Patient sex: M
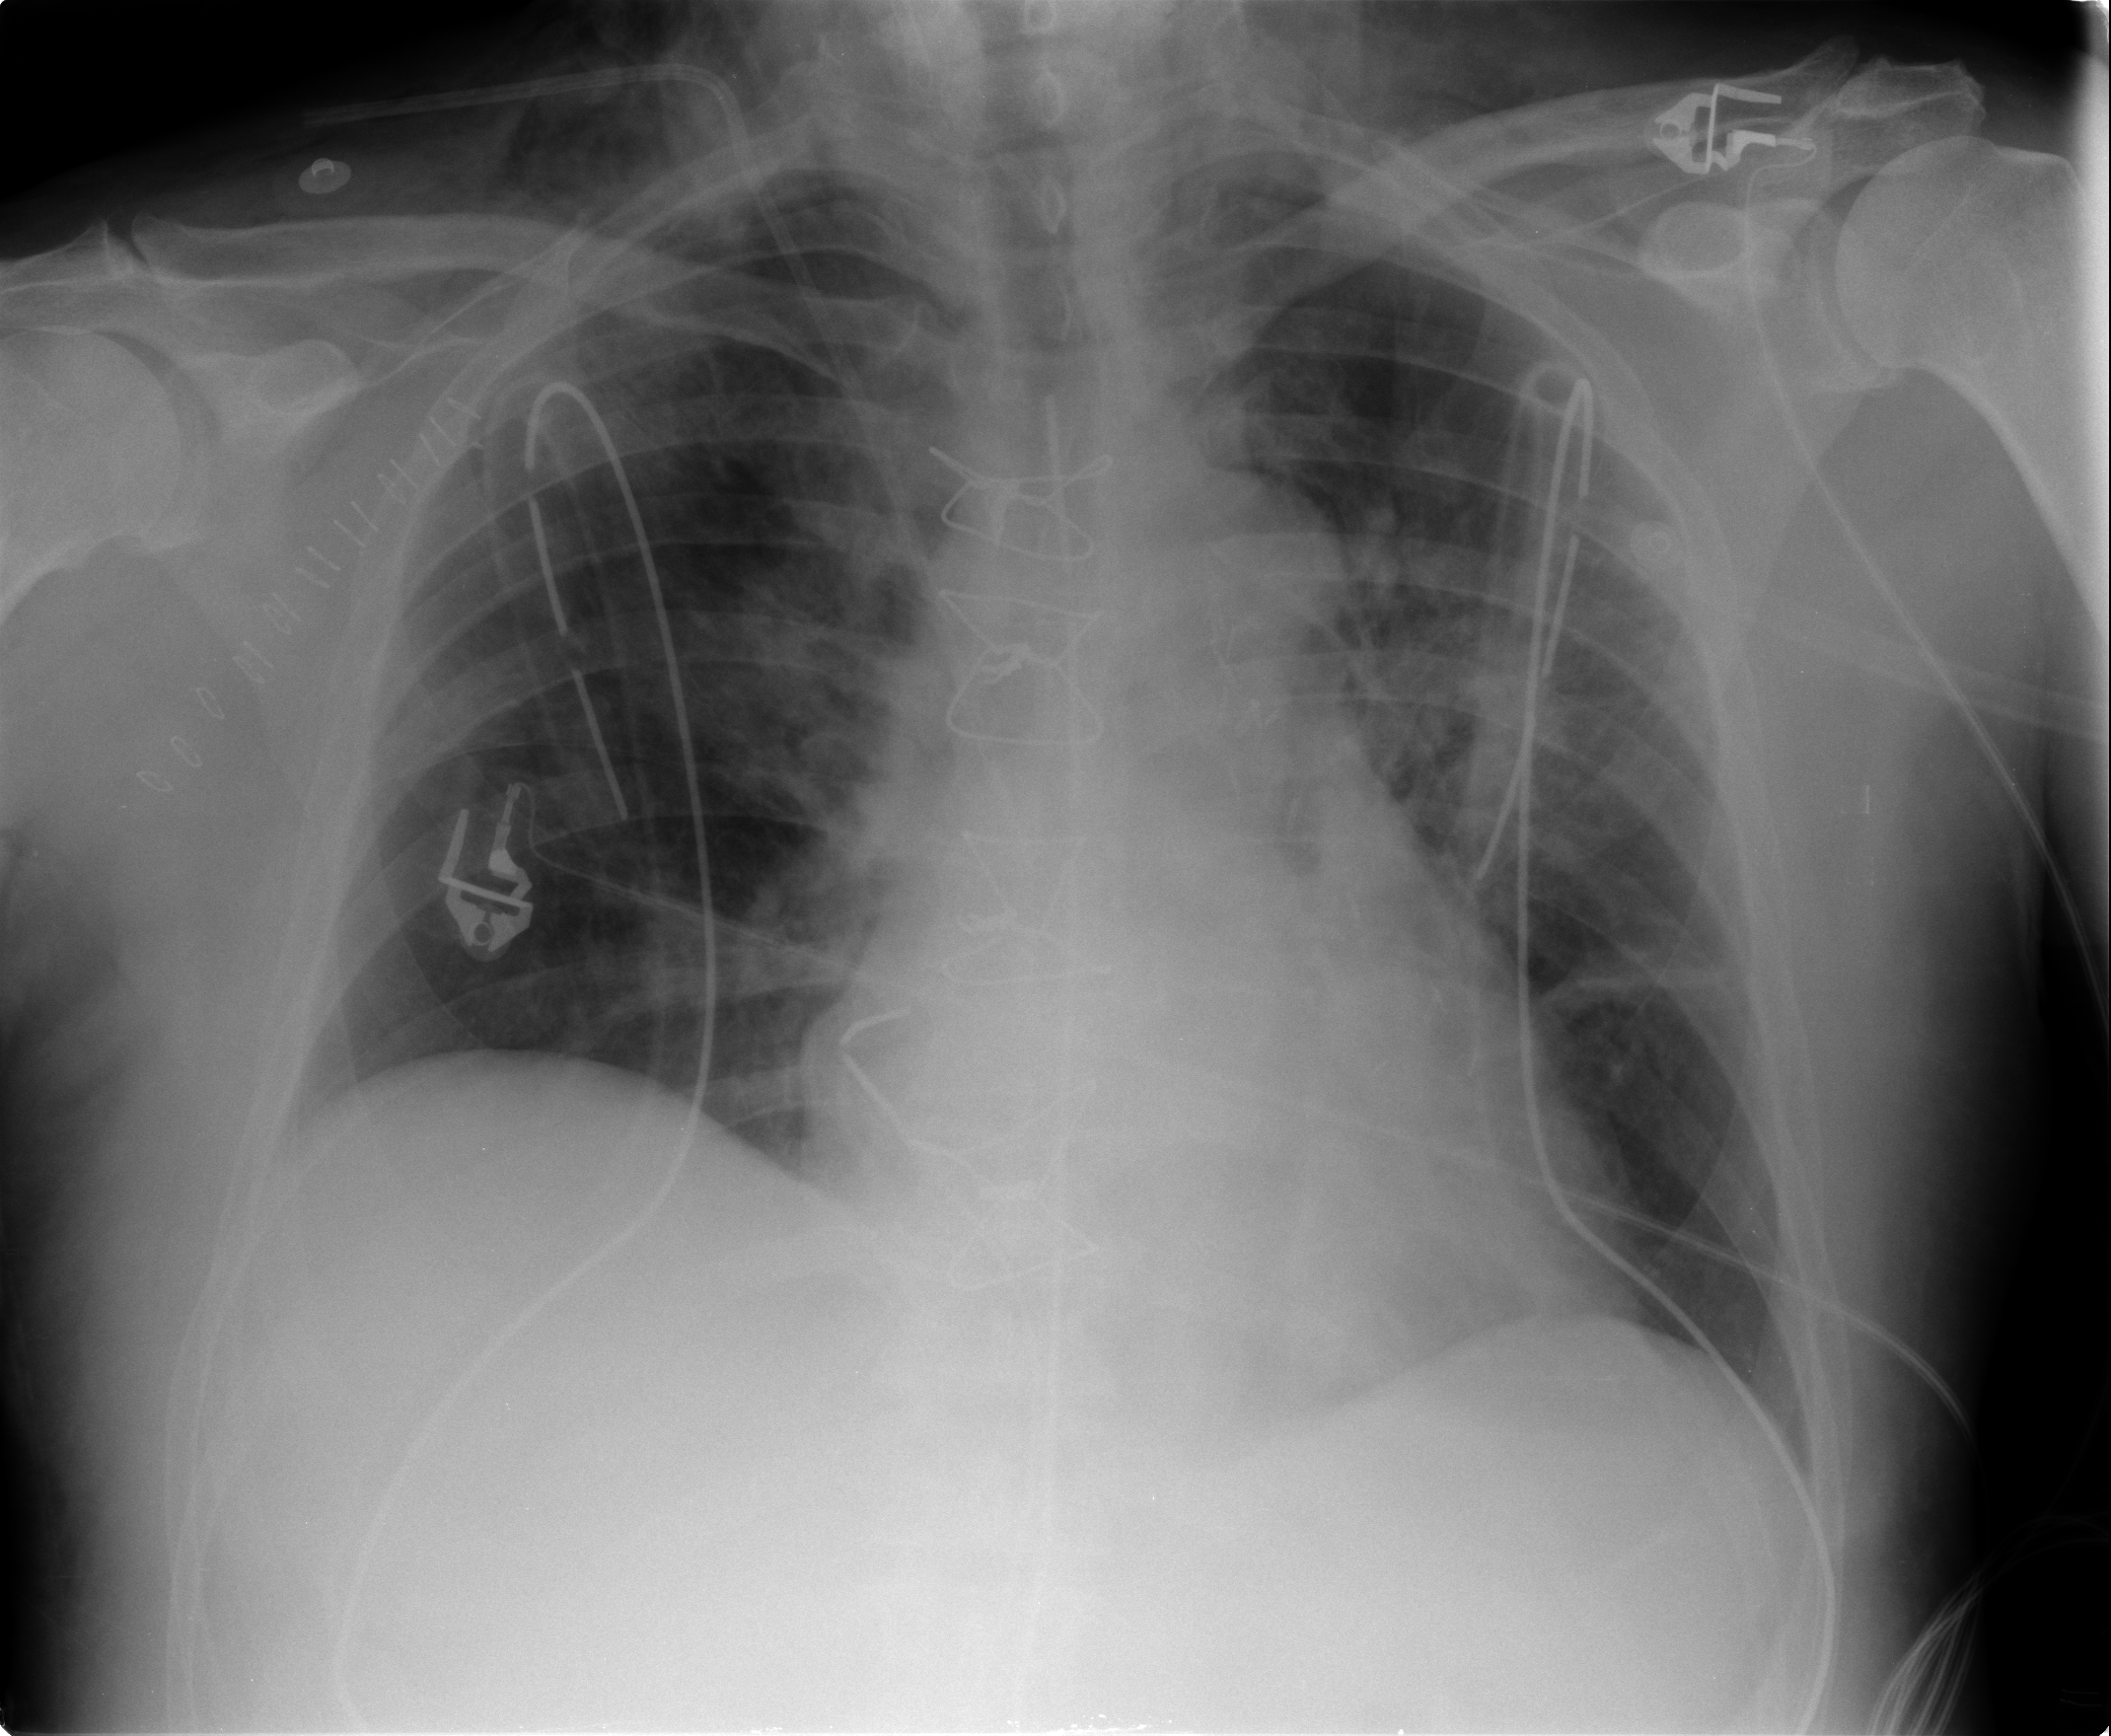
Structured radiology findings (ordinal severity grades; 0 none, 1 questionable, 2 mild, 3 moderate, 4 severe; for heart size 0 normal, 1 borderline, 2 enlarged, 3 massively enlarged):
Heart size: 0
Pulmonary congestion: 2
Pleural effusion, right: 0
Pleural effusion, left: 0
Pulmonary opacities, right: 0
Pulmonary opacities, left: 1
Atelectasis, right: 0
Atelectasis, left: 2